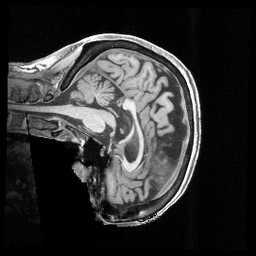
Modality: T1w
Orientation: sagittal
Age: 69
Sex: female
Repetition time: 2.4 s
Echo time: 0.00222 s